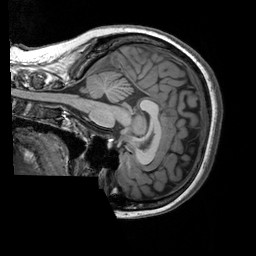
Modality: T1w
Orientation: sagittal
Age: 22
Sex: female
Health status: healthy
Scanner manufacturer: siemens
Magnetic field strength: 3 T
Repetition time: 2.3 s
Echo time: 0.00303 s